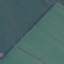
Land use / land cover: AnnualCrop